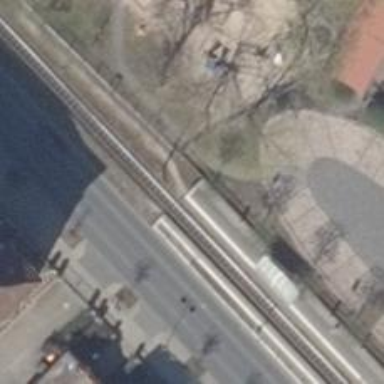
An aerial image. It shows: Platform with shelter serving public transport. This platform is designed for both railway and tram services.